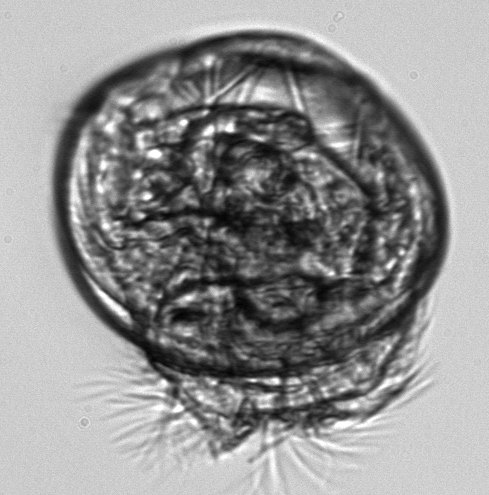
Label: shellfish_larvae